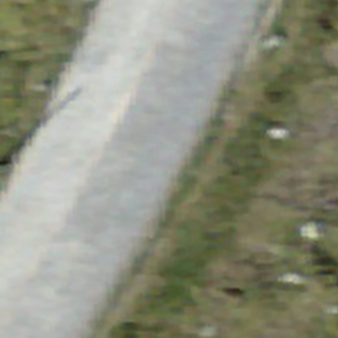
Label: other